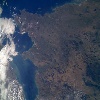
Label: land